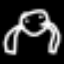
Label: frog